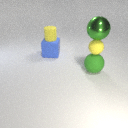
large green rubber sphere to the right of large blue rubber cube